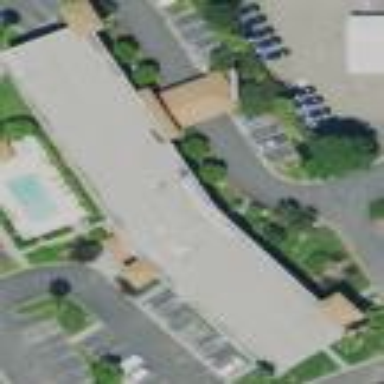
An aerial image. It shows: Hotel building.